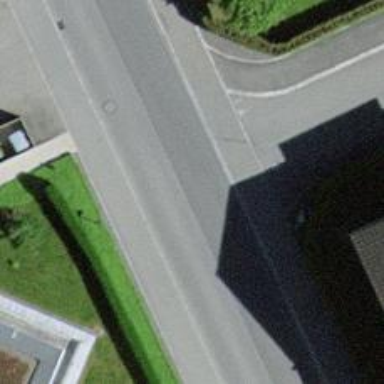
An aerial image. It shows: Residential road with asphalt surface. Both sides have sidewalks.